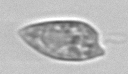
Label: Prorocentrum_dentatum